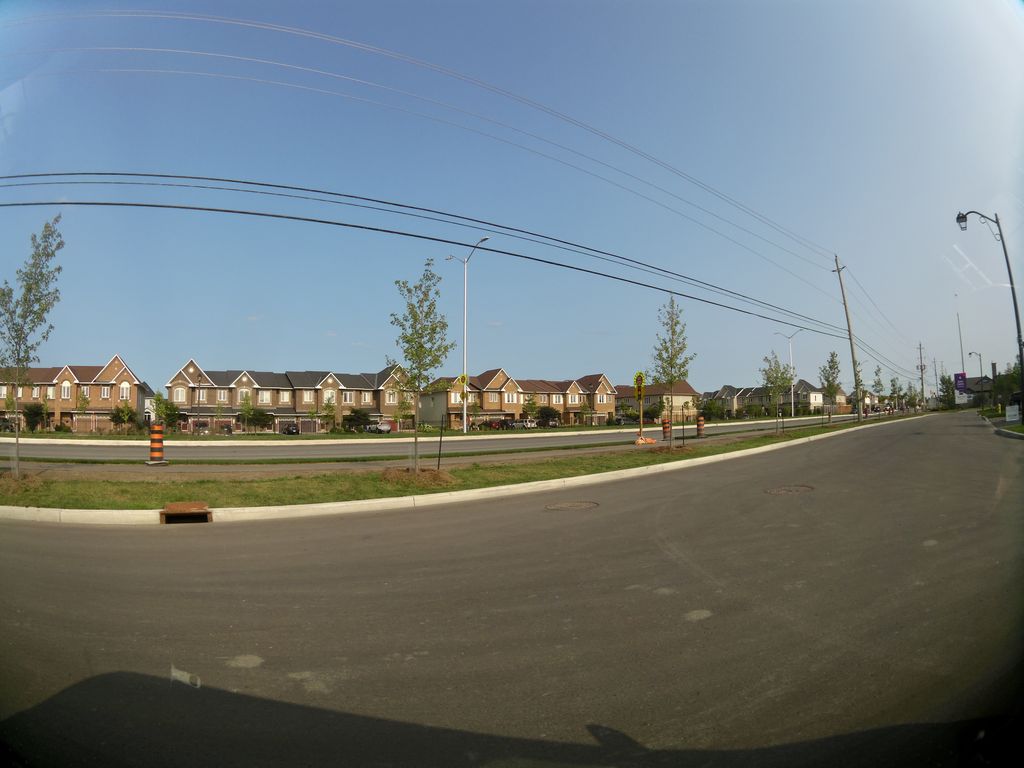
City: ottawa-gatineau